Question: I have 3 fragments : 'A', 'B' and 'C'.
'A' contents a list of element, when you chose an element from the list, it loads 'B' fragment. Inside 'B', i have a button 'showPreview', a click on that button loads the 'C' fragment.
I already implemented all of this, and it's working pretty nice.
Now what i want is to add, in 'A' fragment, a 'shortcut' button on each item, to access the preview ('C' fragment) without showing 'B' fragment on UI like in 'google play' application, you can download an app by clicking on Three dots -> Install, without opening app detail page.

Presently, when user clicks on 'shortcut' button, i load the 'B' fragment first (shown in UI), after i call 'previewButton.performClick()' to click programmatically on the 'showPreview' button. But that's not what i want because i am obliged to show 'B' first, let it load entirely before making a 'performClick()'.
I have read about <URL>, etc ... without solution.
So my questions are :
1. how can i load B fragment without showing it on the UI ?
2. If that's impossible, how to do the same thing as google play application ?
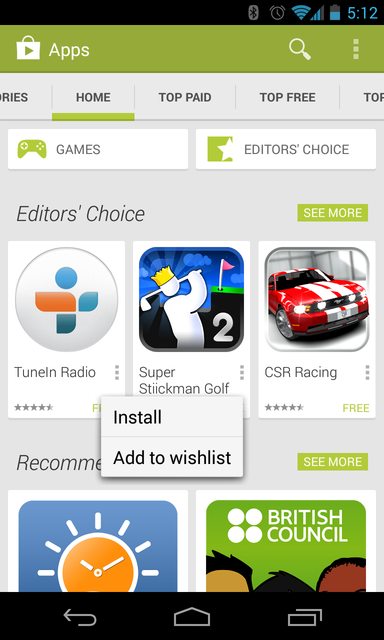
Answer: Finally I resolved the issue. My problem was that I haven't seperate 'Views' from 'Model'. I didn't have to use 'performClick()' anyway, I didn't have to depend on 'Button' click.
I resolved it by just creating a method which does nicely what I want, after I use this method on button click and after 'shortcut list choice'.